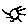
Label: sun